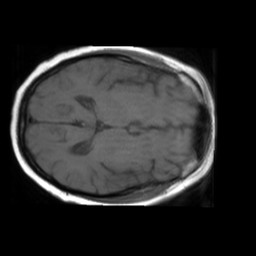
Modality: T1w
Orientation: axial
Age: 44
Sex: male
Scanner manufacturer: philips
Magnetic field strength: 1.5 T
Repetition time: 0.55 s
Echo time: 0.015 s